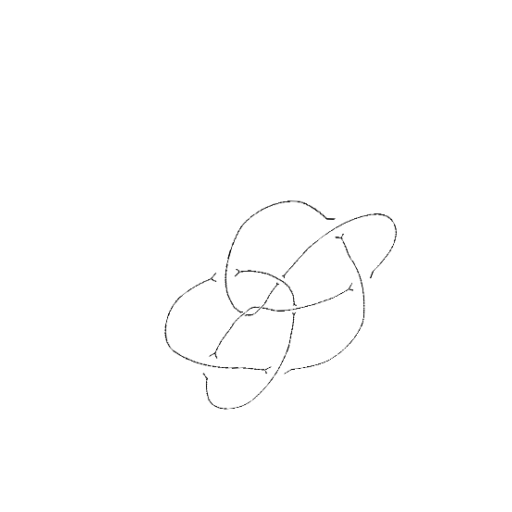
Crossing number: 9